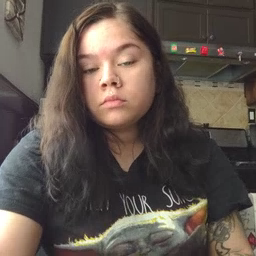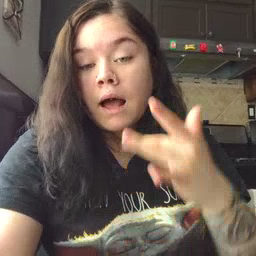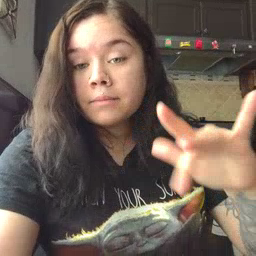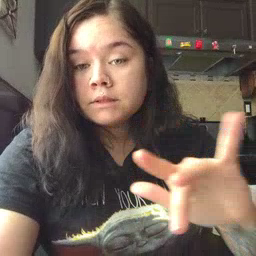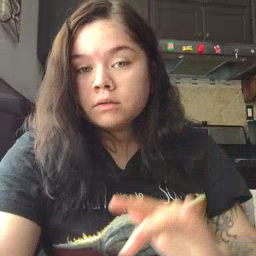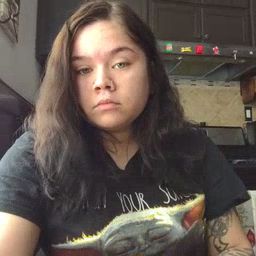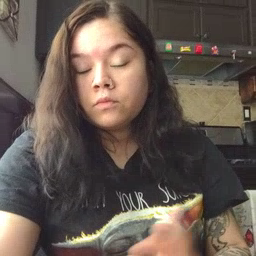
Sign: empty